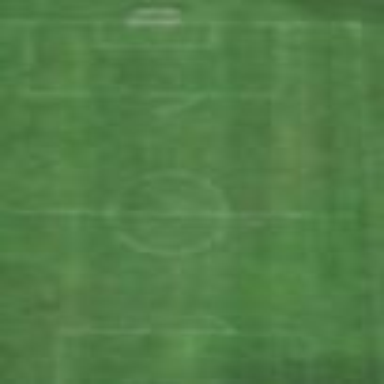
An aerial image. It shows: Soccer pitch for leisure land activities.